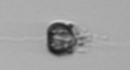
Label: Apedinella